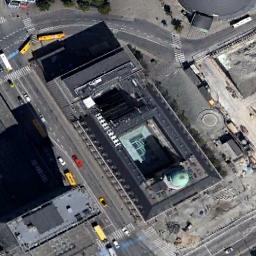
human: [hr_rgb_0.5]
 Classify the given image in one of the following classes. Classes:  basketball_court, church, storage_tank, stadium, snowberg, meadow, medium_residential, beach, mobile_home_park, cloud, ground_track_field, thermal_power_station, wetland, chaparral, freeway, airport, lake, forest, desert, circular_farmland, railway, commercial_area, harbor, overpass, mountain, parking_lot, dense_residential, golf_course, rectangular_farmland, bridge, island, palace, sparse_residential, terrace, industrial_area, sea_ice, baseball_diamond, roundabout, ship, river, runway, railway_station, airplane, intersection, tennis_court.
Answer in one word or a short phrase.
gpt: church